Question: Does anyone encounter this error before and could shed some light for me? I was stuck for days :(

I'm trying to call my Web API function using a Promise function in my typescript file. Basically I am trying to pass a list of keys(int or string) to my Web API and i encountered the error there. Does anyone know how to solve this issue with
(must be instanceof Promise error) ?
'''
import { Injectable } from 'angular2/core';
import { Http, Headers, RequestOptions } from '@angular/http';
import 'rxjs/add/operator/toPromise';
import 'rxjs/add/operator/map';
export class WorkOrderService {
private tasks: any;
private taskItems: any;
private woSummary: any;
static get parameters() {
return [[Http]];
}
public constructor(private http: Http) {
}
public DownloadWO(ClientApiUrl, workOrders) {
var headers = new Headers();
headers.append('Content-Type', 'application/json');
var workOrderKeys = new Array();
for (let workOrder of workOrders) {
if (workOrder.checked) {
workOrderKeys.push(workOrder.WorkOrderKey);
}
}
//ERROR CANT SOLVE
return new Promise((resolve, reject) => {
this.http.post(ClientApiUrl + "workorder/UpdateAndLockWorkOrders", workOrders, { headers: headers })
.map(res => res.json())
.subscribe(
data => {
resolve(data);
},
err => {
reject(err);
});
});
}
}
'''
'''
import { Component } from '@angular/core';
import { AlertController, ModalController, NavController, LoadingController } from 'ionic-angular';
import { Global } from '../../app/global';
import { LocationService } from '../../services/locationService';
import { DepartmentService } from '../../services/departmentService';
import { WorkOrderService } from '../../services/workOrderService';
import { HomePage } from '../home/home';
import { ModalPmTaskPage } from './modal-pmTask'
@Component({
selector: 'page-downloadWO',
templateUrl: 'downloadWO.html'
})
export class DownloadWOPage {
private sites: any;
private selectPLocID: string;
private selectedSite: number;
private parentLocations: any;
private selectedPLocation: number;
private locations: any;
private selectedLocation: number;
private departments: any;
private selectedDepartment: number;
private fromDate: Date;
private toDate: Date;
private workOrders: any;
private isLock: number;
private pmTaskItems: any;
public constructor(
private navCtrl: NavController,
private workOrderService: WorkOrderService,
private locationService: LocationService,
private departmentService: DepartmentService,
private global: Global,
private alertCtrl: AlertController,
private modalCtrl: ModalController,
private loadingCtrl: LoadingController) {
}
public download() {
let loader = this.loadingCtrl.create({
content: "Please wait..."
});
//Download & Lock WorkOrders
this.workOrderService.DownloadWO(this.global.getClientApiUrl(), this.workOrders).then(data => {
loader.dismiss();
let alert = this.alertCtrl.create({
title: 'Success',
subTitle: 'Work Orders has downloaded sucessfully',
buttons: [{
text: 'OK',
handler: () => {
this.navCtrl.push(HomePage);
}
}]
});
alert.present();
}).catch(function (err) {
loader.dismiss();
let alert = this.alertCtrl.create({
title: 'Error',
subTitle: err,
buttons: [{
text: 'OK'
}]
});
alert.present();
});
}
}
'''
'''
<ion-content>
...
<ion-item-divider color="primary">Select Work Order</ion-item-divider>
<ion-scroll scrollY="true" style="height:50vh;">
<ion-list>
<ion-item text-wrap *ngFor="let workOrder of workOrders;">
<ion-checkbox [(ngModel)]="workOrder.checked" >{{workOrder.checked}}</ion-checkbox>
<ion-label>
<h2>
<b>Work Order ID:</b> {{workOrder.WorkOrderID}}
</h2>
<h2>
<b>PM Task ID:</b> {{workOrder.TaskId}}
</h2>
<h2>
<b>Asset ID:</b> {{workOrder.AssetID}}
</h2>
<button ion-button color="secondary" (click)="viewTaskItemFromServer(workOrder.WorkOrderKey)">View PM Task Items</button>
</ion-label>
</ion-item>
</ion-list>
</ion-scroll>
<button ion-button block (click)="download()">Download</button>
</ion-content>
'''
C# Web API:
'''
using System;
using System.Collections.Generic;
using System.Configuration;
using System.Data;
using System.Data.SqlClient;
using System.Net;
using System.Net.Http;
using System.Web.Http;
using MaxPro_WebService.Interface.Controllers;
using MaxPro_WebService.Interface.Models;
using System.Net.Http.Headers;
using System.Web.Script.Serialization;
using CMMS.AssetsMaintMgmt_BLLAx;
using System.Transactions;
using System.IO;
using System.Threading.Tasks;
using Newtonsoft.Json.Linq;
namespace MaxPro_Client_WebService.Controllers
{
[RoutePrefix("api/WorkOrder")]
public class WorkOrderController : ApiController, IWorkOrderController
{
[Route("UpdateAndLockWorkOrders")]
[HttpPost]
public async Task<HttpResponseMessage> UpdateAndLockWorkOrders([FromBody]List<string> workOrderKeys)
{
string errorMsg, exMsg;
errorMsg = exMsg = string.Empty;
DateTime dtNow = DateTime.Now;
errorMsg = exMsg = string.Empty;
try
{
using (var client = new HttpClient())
{
////IL: TRY TO PASS IN CLASS
//client.BaseAddress = new Uri("http://localhost/MaxPro_WebService/");
//client.DefaultRequestHeaders.Accept.Add(new MediaTypeWithQualityHeaderValue("application/json"));
//var response = await client.PostAsJsonAsync("api/WorkOrder/uploadWorkOrders", workOrders);
IEnumerable<WorkOrder> workorders = null;
client.BaseAddress = new Uri(ConfigurationManager.AppSettings["ServerBaseURLAddress"]); //Question how to get URL of web service
client.DefaultRequestHeaders.Accept.Clear();
client.DefaultRequestHeaders.Accept.Add(new MediaTypeWithQualityHeaderValue("application/json"));
var response = await client.PostAsJsonAsync("api/WorkOrder/GetWorkOrders", workOrderKeys);
if (response.IsSuccessStatusCode)
{
string responseString = response.Content.ReadAsStringAsync().Result;
//JSON Object TO Work Order class
workorders = response.Content.ReadAsAsync<IEnumerable<WorkOrder>>().Result;
if (InsertRecords(workorders, out errorMsg))
{
//IL: 3/2/2017 working for LockWorkOrder
//client.BaseAddress = new Uri(ConfigurationManager.AppSettings["ServerBaseURLAddress"]); //Question how to get URL of web service
client.DefaultRequestHeaders.Accept.Add(new MediaTypeWithQualityHeaderValue("application/json"));
response = await client.PostAsJsonAsync("api/WorkOrder/LockWorkOrders", workOrderKeys);
if (response.IsSuccessStatusCode)
{
//LOCKING SUCCESSFUL
return Request.CreateResponse(HttpStatusCode.OK);
}
else
{
//LOCKING UNSUCCESSFUL
return Request.CreateErrorResponse((HttpStatusCode)422, new HttpError(exMsg));
//Something has gone wrong, handle it here
}
}
else
{
//SAVE WO UNSUCCESSFUL
return Request.CreateErrorResponse((HttpStatusCode)422, new HttpError(exMsg));
//Something has gone wrong, handle it here
}
}
else
{
//Something has gone wrong, handle it here
return Request.CreateErrorResponse((HttpStatusCode)422, new HttpError(exMsg));
}
}
}
catch (TransactionAbortedException ex)
{
exMsg = ex.Message;
return Request.CreateErrorResponse((HttpStatusCode)422, new HttpError(exMsg));
}
catch (ApplicationException ex)
{
exMsg = ex.Message;
return Request.CreateErrorResponse((HttpStatusCode)422, new HttpError(exMsg));
}
catch (Exception ex)
{
exMsg = ex.Message;
return Request.CreateErrorResponse((HttpStatusCode)422, new HttpError(exMsg));
}
}
}
}
'''
IDE: VS2015
Cordova CLI: 6.5.0
Ionic CLI Version: 2.2.1
Ionic App Lib Version: 2.2.0
OS: Windows 7
Node Version: v7.6.0
Xcode version: not installed
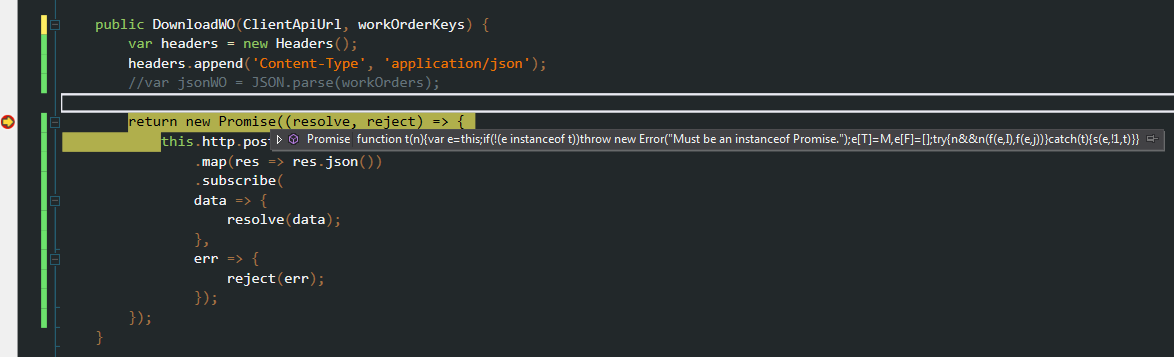
Answer: The 'http' module of Angular 2 returns an <URL> and not a promise.
You can convert it to a promise using 'Observable.toPromise()' to use in your promise chain.
Try:
'''
return new Promise((resolve, reject) => {
this.http.post(ClientApiUrl + "workorder/UpdateAndLockWorkOrders", workOrders, { headers: headers })
.map(res => res.json()).toPromise()//convert to promise
.then(//call then instead of subscribe to form the promise chain.
data => {
resolve(data);
},
err => {
reject(err);
});
});
'''
Another way is simplifying without encapsulating with a new promise:
'''
return this.http.post(ClientApiUrl + "workorder/UpdateAndLockWorkOrders", workOrders, { headers: headers })
.map(res => res.json()).toPromise()//convert to promise
'''
Your catch in the end will get the error from the chain.